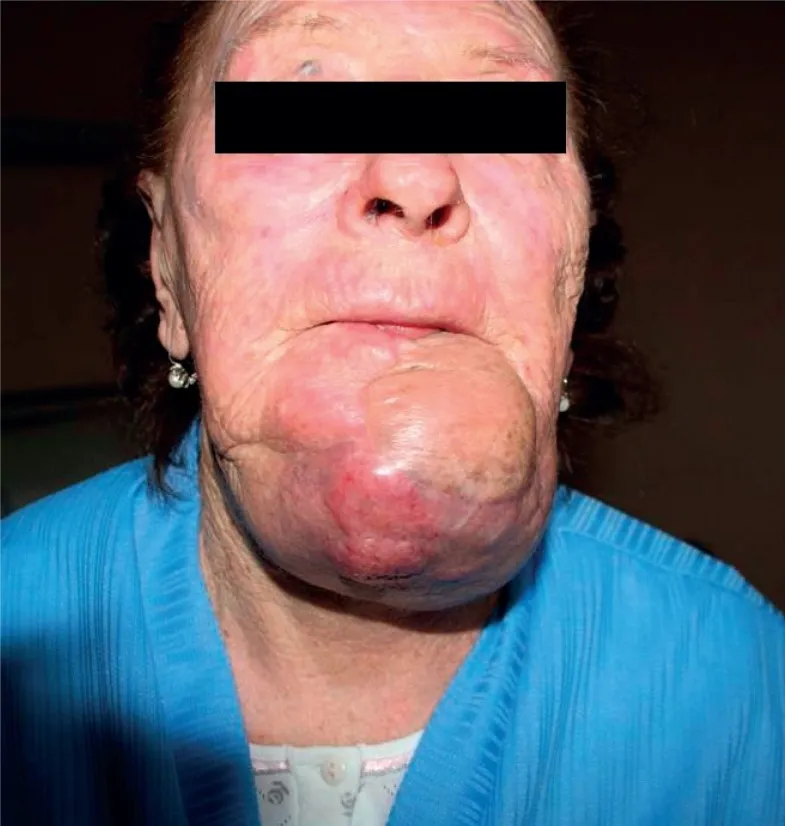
Before first electrochemotherapy: voluminous bluish lesion of the chin.
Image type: medical_photograph (oral_photograph)